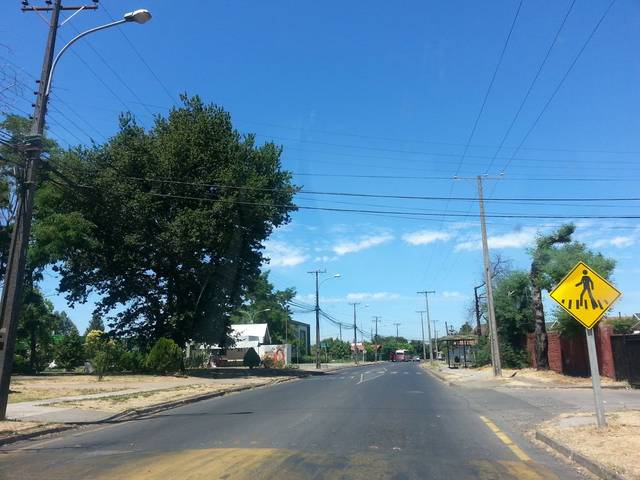
Region: Chile
Coordinates: -36.603, -72.079